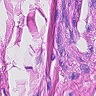
Metastatic tissue present: yes